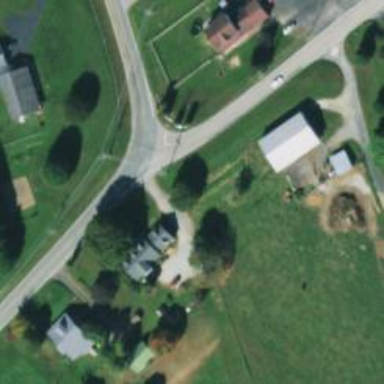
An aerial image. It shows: Driveway.